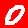
Digit: 0